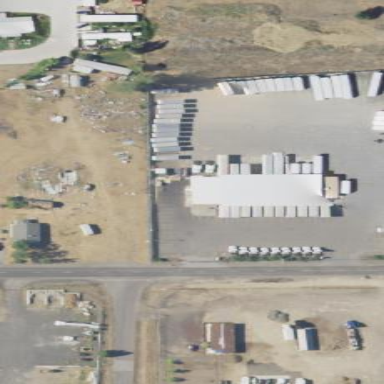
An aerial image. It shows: Commercial area serving as distributor for industrial purposes.